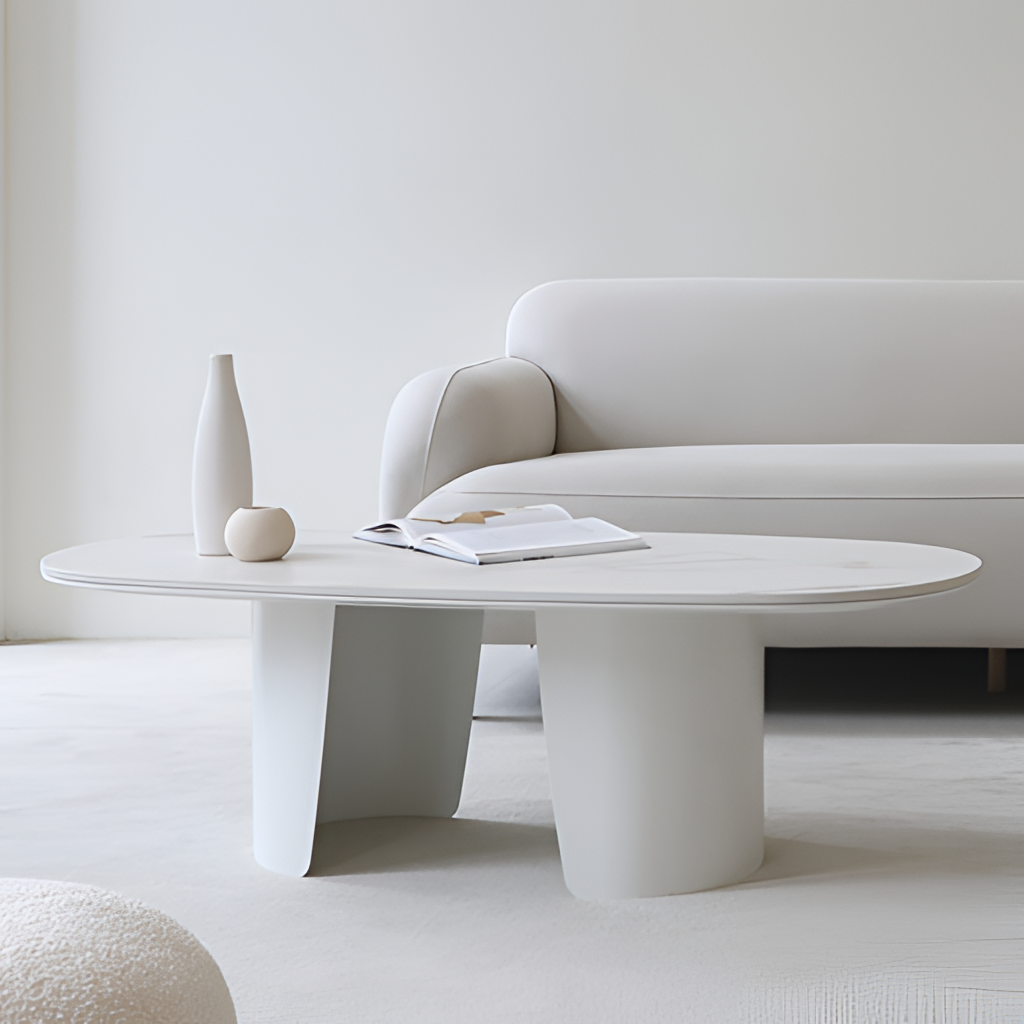
living room, cream fabric sofa, cream carpet flooring, with textured pattern, minimalist, cream paint wallpaper, with solid pattern